Question: Check my <URL> for Plotting Candlesticks with Trading View API.
I am using this HTML and Script to Plot the Data :
'''
<!DOCTYPE html>
<html>
<head>
<title>Plot</title>
<script src="https://unpkg.com/lightweight-charts/dist/lightweight-charts.standalone.production.js"></script>
</head>
<body>
<script type="text/javascript">
const chart = LightweightCharts.createChart(document.body, { width: 1200, height: 600 });
const lineSeries = chart.addLineSeries();
chart.applyOptions(
{
timeScale: {
rightOffset: 12,
timeVisible: true,
secondsVisible: false,
fixLeftEdge: false,
},
}
);
let candl_data = [my_OHLC_data]
const candlestickSeries = chart.addCandlestickSeries();
// set data
candlestickSeries.setData(candl_data)
</script>
</body>
</html>
'''
See how it's being show :

How can I make it to show the Full Price?
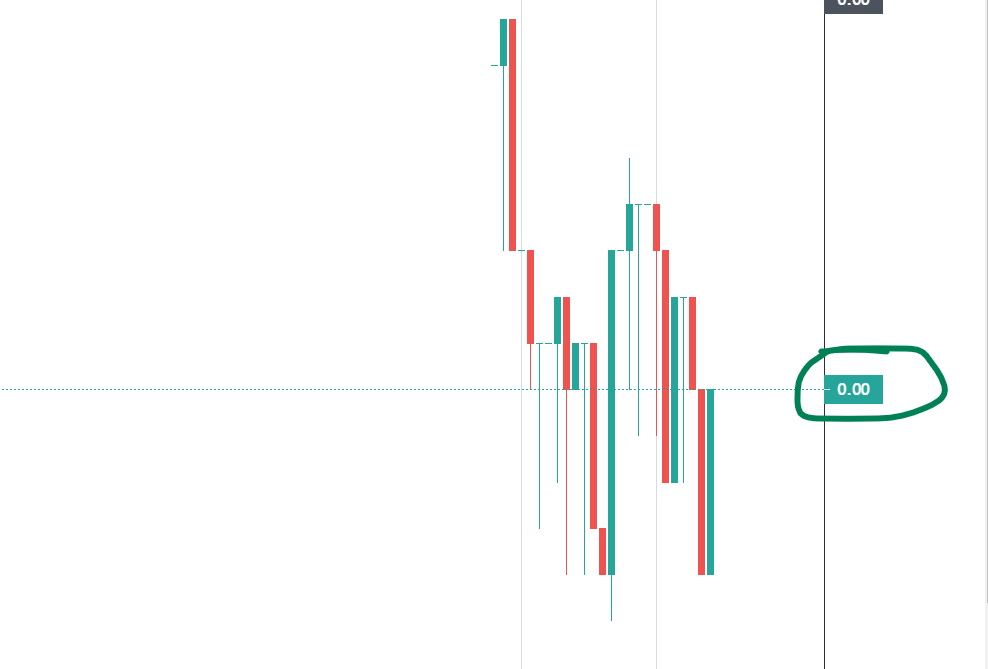
Answer: Rakesh.
Better late than never.
You need to specify the price precision in the settings. <URL>
'''
const candlestickSeries = chart.addCandlestickSeries({
priceFormat: {
type: 'price',
precision: 10,
minMove: <PHONE>,
},
});
'''